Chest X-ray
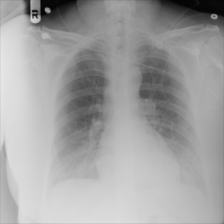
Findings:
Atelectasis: negative
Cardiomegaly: negative
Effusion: negative
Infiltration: negative
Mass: negative
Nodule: negative
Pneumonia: negative
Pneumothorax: negative
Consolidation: negative
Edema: negative
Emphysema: negative
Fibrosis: negative
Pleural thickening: negative
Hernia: negative